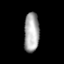
Tissue: prostate
Cell type: Endothelial cells
Senescence score: 0.7345
Nuclear area (px): 594
Mean DAPI intensity: 166.296